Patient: sex M, age 32
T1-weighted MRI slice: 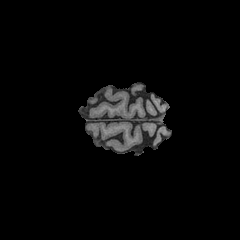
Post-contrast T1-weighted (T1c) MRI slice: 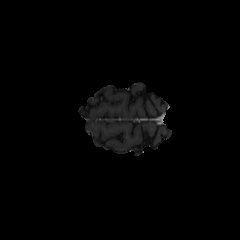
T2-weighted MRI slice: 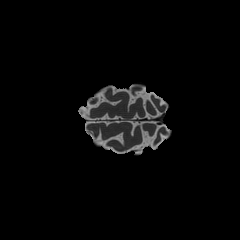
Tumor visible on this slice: no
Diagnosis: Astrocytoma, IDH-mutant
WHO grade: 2